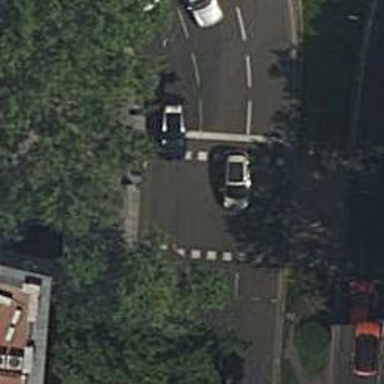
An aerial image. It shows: Kerb serving as barrier.